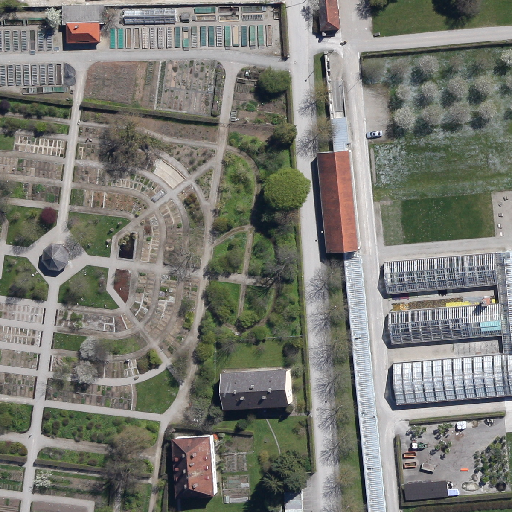
Referring expression: paved road